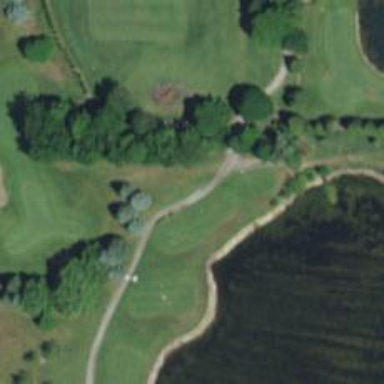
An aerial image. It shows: Service road designated as golf cart path.